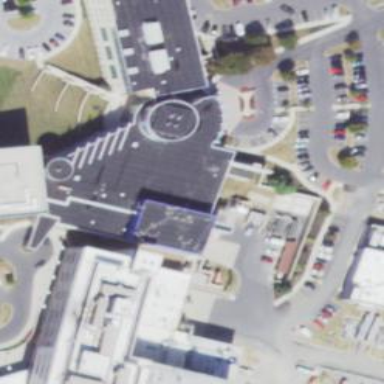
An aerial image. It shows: Hospital building.